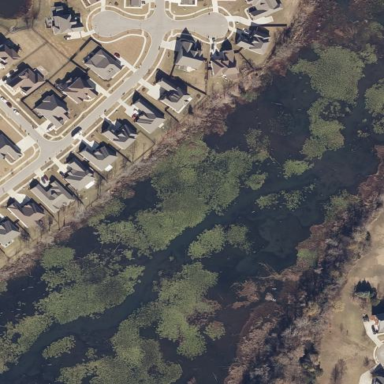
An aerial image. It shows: Marshy wetland area.